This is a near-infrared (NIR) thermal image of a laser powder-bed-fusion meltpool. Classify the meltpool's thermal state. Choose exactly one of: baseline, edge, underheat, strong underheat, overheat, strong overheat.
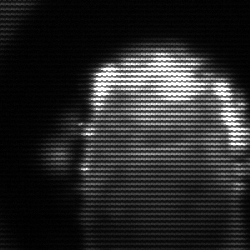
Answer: baseline